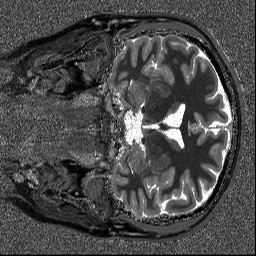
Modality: T1map
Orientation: coronal
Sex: male